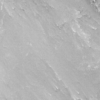
Label: not_dusty